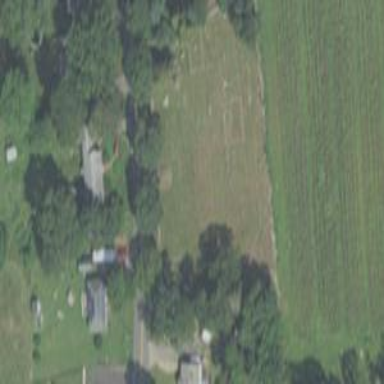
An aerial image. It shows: Cemetery.